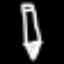
Label: pencil